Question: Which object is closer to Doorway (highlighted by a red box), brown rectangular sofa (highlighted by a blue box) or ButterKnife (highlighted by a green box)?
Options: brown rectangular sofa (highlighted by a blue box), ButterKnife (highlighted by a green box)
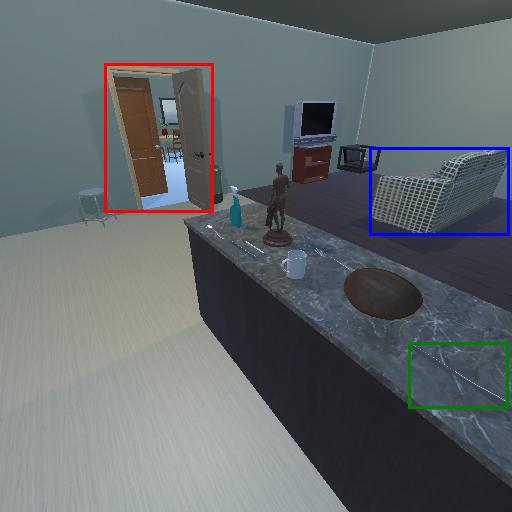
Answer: brown rectangular sofa (highlighted by a blue box)